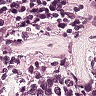
Metastatic tissue present: no